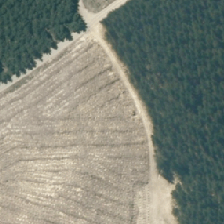
Land cover: harvested_forest